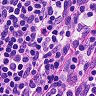
Metastatic tissue present: no